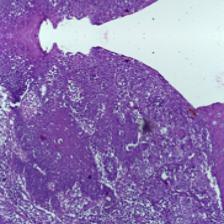
Diagnosis: OSCC